Field crop: maize
Growth stage: 1
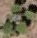
Species: chenopodium